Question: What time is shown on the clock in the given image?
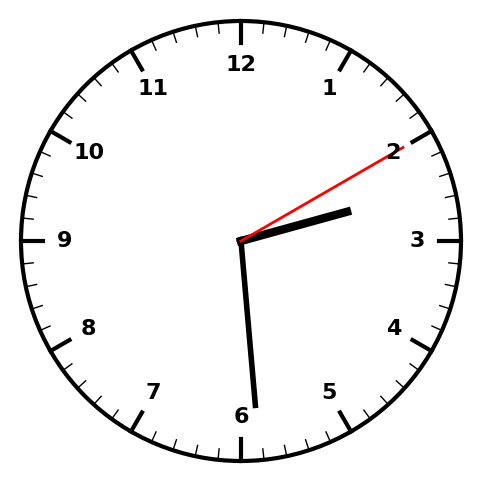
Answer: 02:29:10